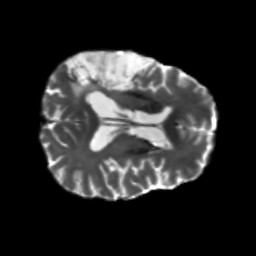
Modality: T2w
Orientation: axial
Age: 66
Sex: male
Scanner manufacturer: siemens
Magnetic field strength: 3 T
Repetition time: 5.47 s
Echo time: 0.0854 s